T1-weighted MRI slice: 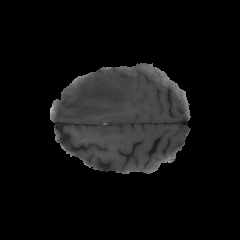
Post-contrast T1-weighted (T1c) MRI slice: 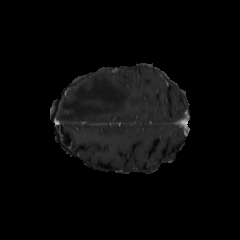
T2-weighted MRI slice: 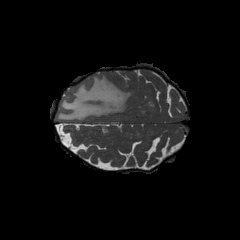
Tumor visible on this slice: yes